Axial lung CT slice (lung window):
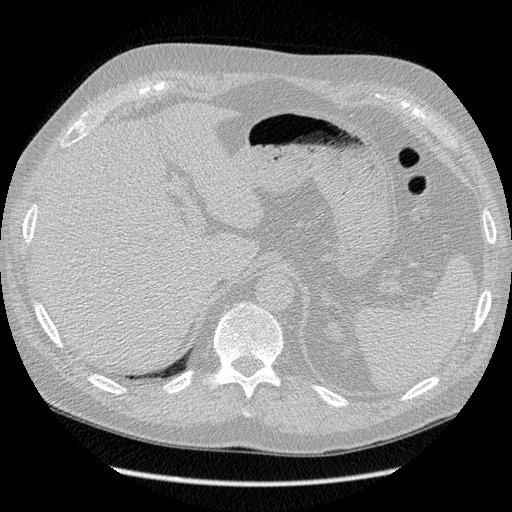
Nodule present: no